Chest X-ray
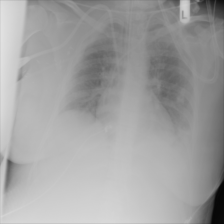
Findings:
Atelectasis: negative
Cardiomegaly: negative
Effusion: negative
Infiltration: positive
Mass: negative
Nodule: negative
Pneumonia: negative
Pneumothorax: negative
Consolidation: negative
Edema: negative
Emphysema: negative
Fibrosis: negative
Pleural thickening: negative
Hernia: negative